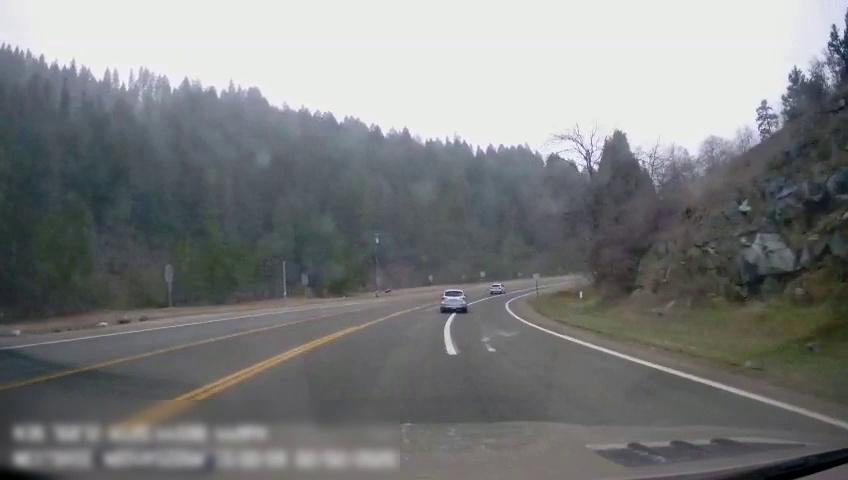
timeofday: Day
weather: Cloudy
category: Drivable Space
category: Vehicles | SUV
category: Vehicles | SUV
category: Lanes | Alternate Lane
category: Lanes | Current Lane
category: Lanes | Opposite Lane
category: Lanes | Opposite Lane
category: Lanes | Alternate Lane
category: Lanes | Current Lane